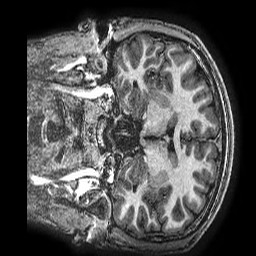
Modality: T1w
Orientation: coronal
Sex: male
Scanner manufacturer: ge
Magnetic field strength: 3 T
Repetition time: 0.007644 s
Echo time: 0.003468 s